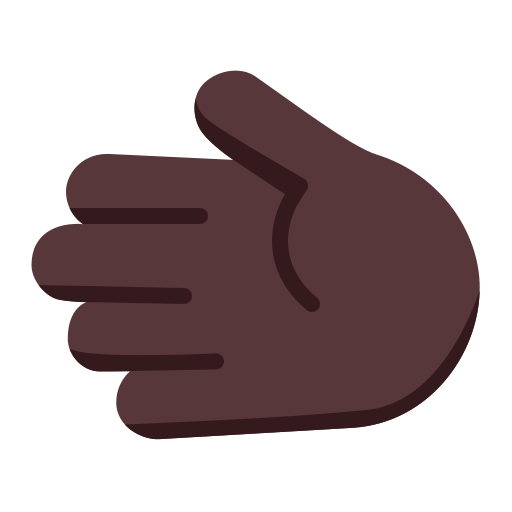
leftwards hand flat dark